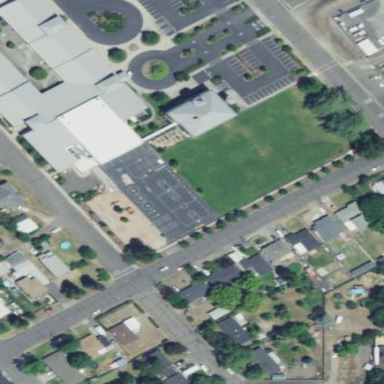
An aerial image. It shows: Schoolyard designated as leisure land.